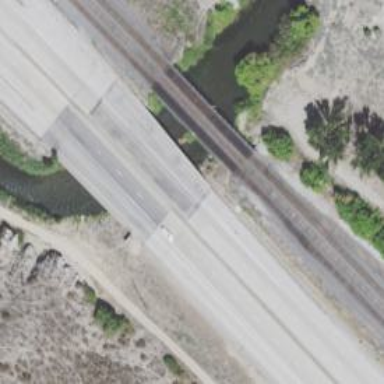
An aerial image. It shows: Bridge passing over two railway tracks.